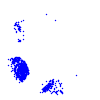
Particle: proton